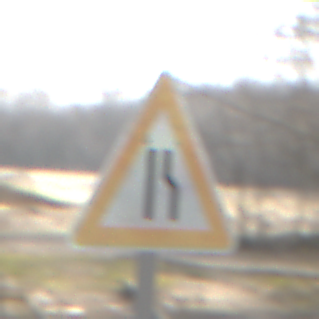
Verkehrszeichen: EinseitigVerengteFahrbahnRechts
Umgebung: Outdoor, Nature
Tageszeit: MorningAfternoon
Wetter: Clear
Licht: Natural
Jahreszeit: Winter
Kontrast: HighContrast